Question: I've been trying to burn a program into ATtiny2313A-PU with my Arduino Uno R3 used as a programmer.
First I tried to program it from Arduino IDE 1.0.1 (Windows 7) and it seemed to uploade the sketch, but the blink program didn't work.
Then I found <URL> and followed his instructions:
1. uploaded ArduinoISP sketch to my Arduino Uno
2. wired the circuit on a breadboard
3. installed WinAVR on my Windows 7.
4. downloaded Michael's template files (Makefile and main.c) and edited Makefile to match my settings (external 8 MHz crystal). I used this online fuse calculator to get correct fuse parameters.
5. then, in cmd.exe, changed directory to the directory where I saved Makefile and main.c and ran 'make flash'
Makefile
'''
DEVICE = attiny2313a
CLOCK = <PHONE>
PROGRAMMER = -c arduino -P COM5 -b 19200
OBJECTS = main.o
FUSES = -U lfuse:w:0x5e:m -U hfuse:w:0xdd:m -U efuse:w:0xff:m
######################################################################
######################################################################
# Tune the lines below only if you know what you are doing:
AVRDUDE = avrdude $(PROGRAMMER) -p $(DEVICE)
COMPILE = avr-gcc -Wall -Os -DF_CPU=$(CLOCK) -mmcu=$(DEVICE)
# symbolic targets:
all: main.hex
.c.o:
$(COMPILE) -c $< -o $@
.S.o:
$(COMPILE) -x assembler-with-cpp -c $< -o $@
# "-x assembler-with-cpp" should not be necessary since this is the default
# file type for the .S (with capital S) extension. However, upper case
# characters are not always preserved on Windows. To ensure WinAVR
# compatibility define the file type manually.
.c.s:
$(COMPILE) -S $< -o $@
flash: all
$(AVRDUDE) -U flash:w:main.hex:i
fuse:
$(AVRDUDE) $(FUSES)
install: flash fuse
# if you use a bootloader, change the command below appropriately:
load: all
bootloadHID main.hex
clean:
rm -f main.hex main.elf $(OBJECTS)
# file targets:
main.elf: $(OBJECTS)
$(COMPILE) -o main.elf $(OBJECTS)
main.hex: main.elf
rm -f main.hex
avr-objcopy -j .text -j .data -O ihex main.elf main.hex
# If you have an EEPROM section, you must also create a hex file for the
# EEPROM and add it to the "flash" target.
# Targets for code debugging and analysis:
disasm: main.elf
avr-objdump -d main.elf
cpp:
$(COMPILE) -E main.c
'''
main.c

Below is the output I got:
'''
C:\Users>cd /D D:\electronics
D:\electronics>cd nikon/mi
D:\electronics\nikon\mi>make flash
avr-gcc -Wall -Os -DF_CPU=<PHONE> -mmcu=attiny2313a -c main.c -o main.o
main.c:6: error: stray '\342' in program
main.c:6: error: stray '\200' in program
main.c:6: error: stray '\250' in program
main.c: In function 'main':
main.c:9: error: stray '\342' in program
main.c:9: error: stray '\200' in program
main.c:9: error: stray '\250' in program
make: *** [main.o] Error 1
'''
I suspect that I might brick the fuses on Attiny 2313a. If that is the case, I think I will have to build <URL>.
Maybe the Makefile was configured incorrectly?
How can I identify the problem? How can I check whether the chip is still alive?
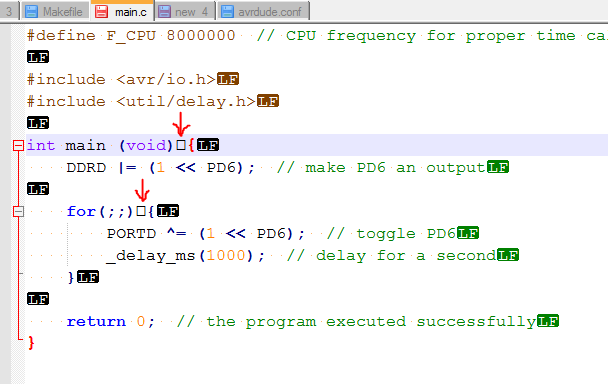
Answer: You are getting compile errors there. I would check the contents of main.c for what the compiler is telling you to check. It looks like in the copy and paste of the code, something was lost. Also
'''
PORTD ^= (1 << PD6); // toggle PD6
'''
can be replaced with
'''
PIND = (1 << PD6); // or _BV(PD6), since you should be using avr-libc anyway.
'''
as per Atmel's datasheets.